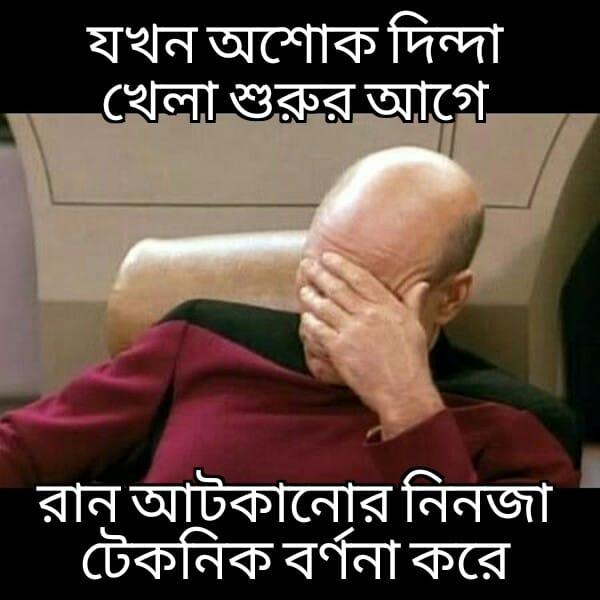
Text: যখন অশোক দিন্দা খেলা শুরুর আগে রান আটকানোর নিনজা টেকনিক বর্ণনা করে।
Label: Non Hate